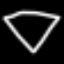
Label: diamond